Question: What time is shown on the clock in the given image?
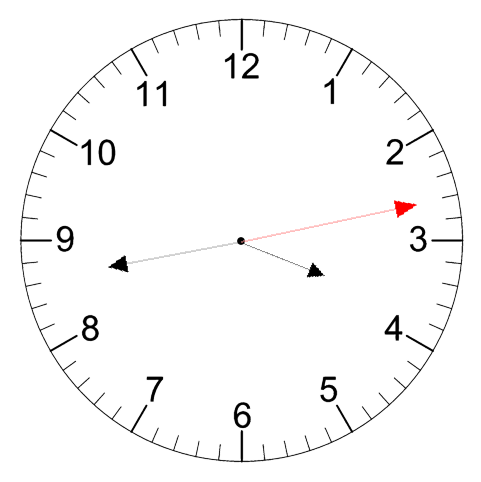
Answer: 03:43:13